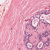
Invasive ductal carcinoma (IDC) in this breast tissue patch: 0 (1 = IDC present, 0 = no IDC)